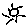
Label: sun